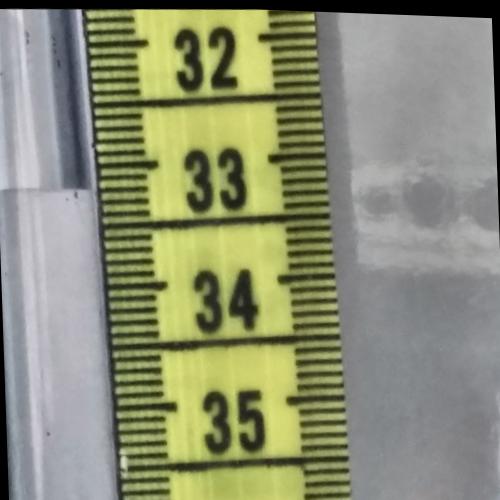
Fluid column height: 33.2 cm